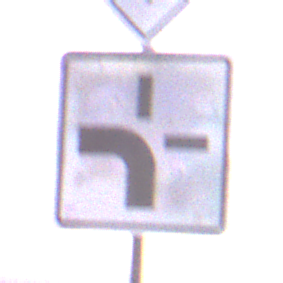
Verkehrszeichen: VerlaufVorfahrtsstrasse1
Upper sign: Vorfahrtsstrasse
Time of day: Dawn
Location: Outdoor (RoadRail)
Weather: Clear
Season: NotSpecified
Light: Natural